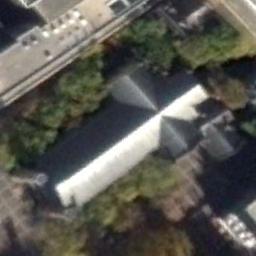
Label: church